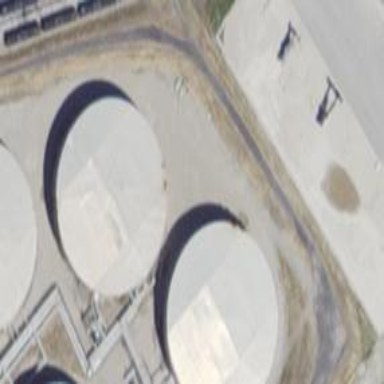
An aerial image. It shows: Storage tank building.